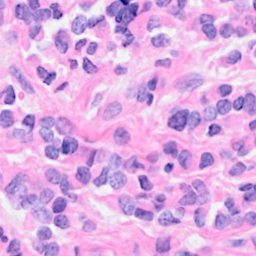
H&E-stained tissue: Breast